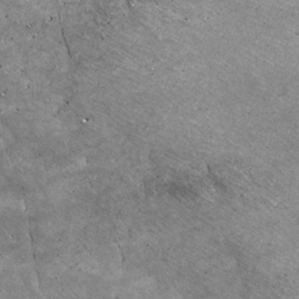
Label: non_frost